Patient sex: M
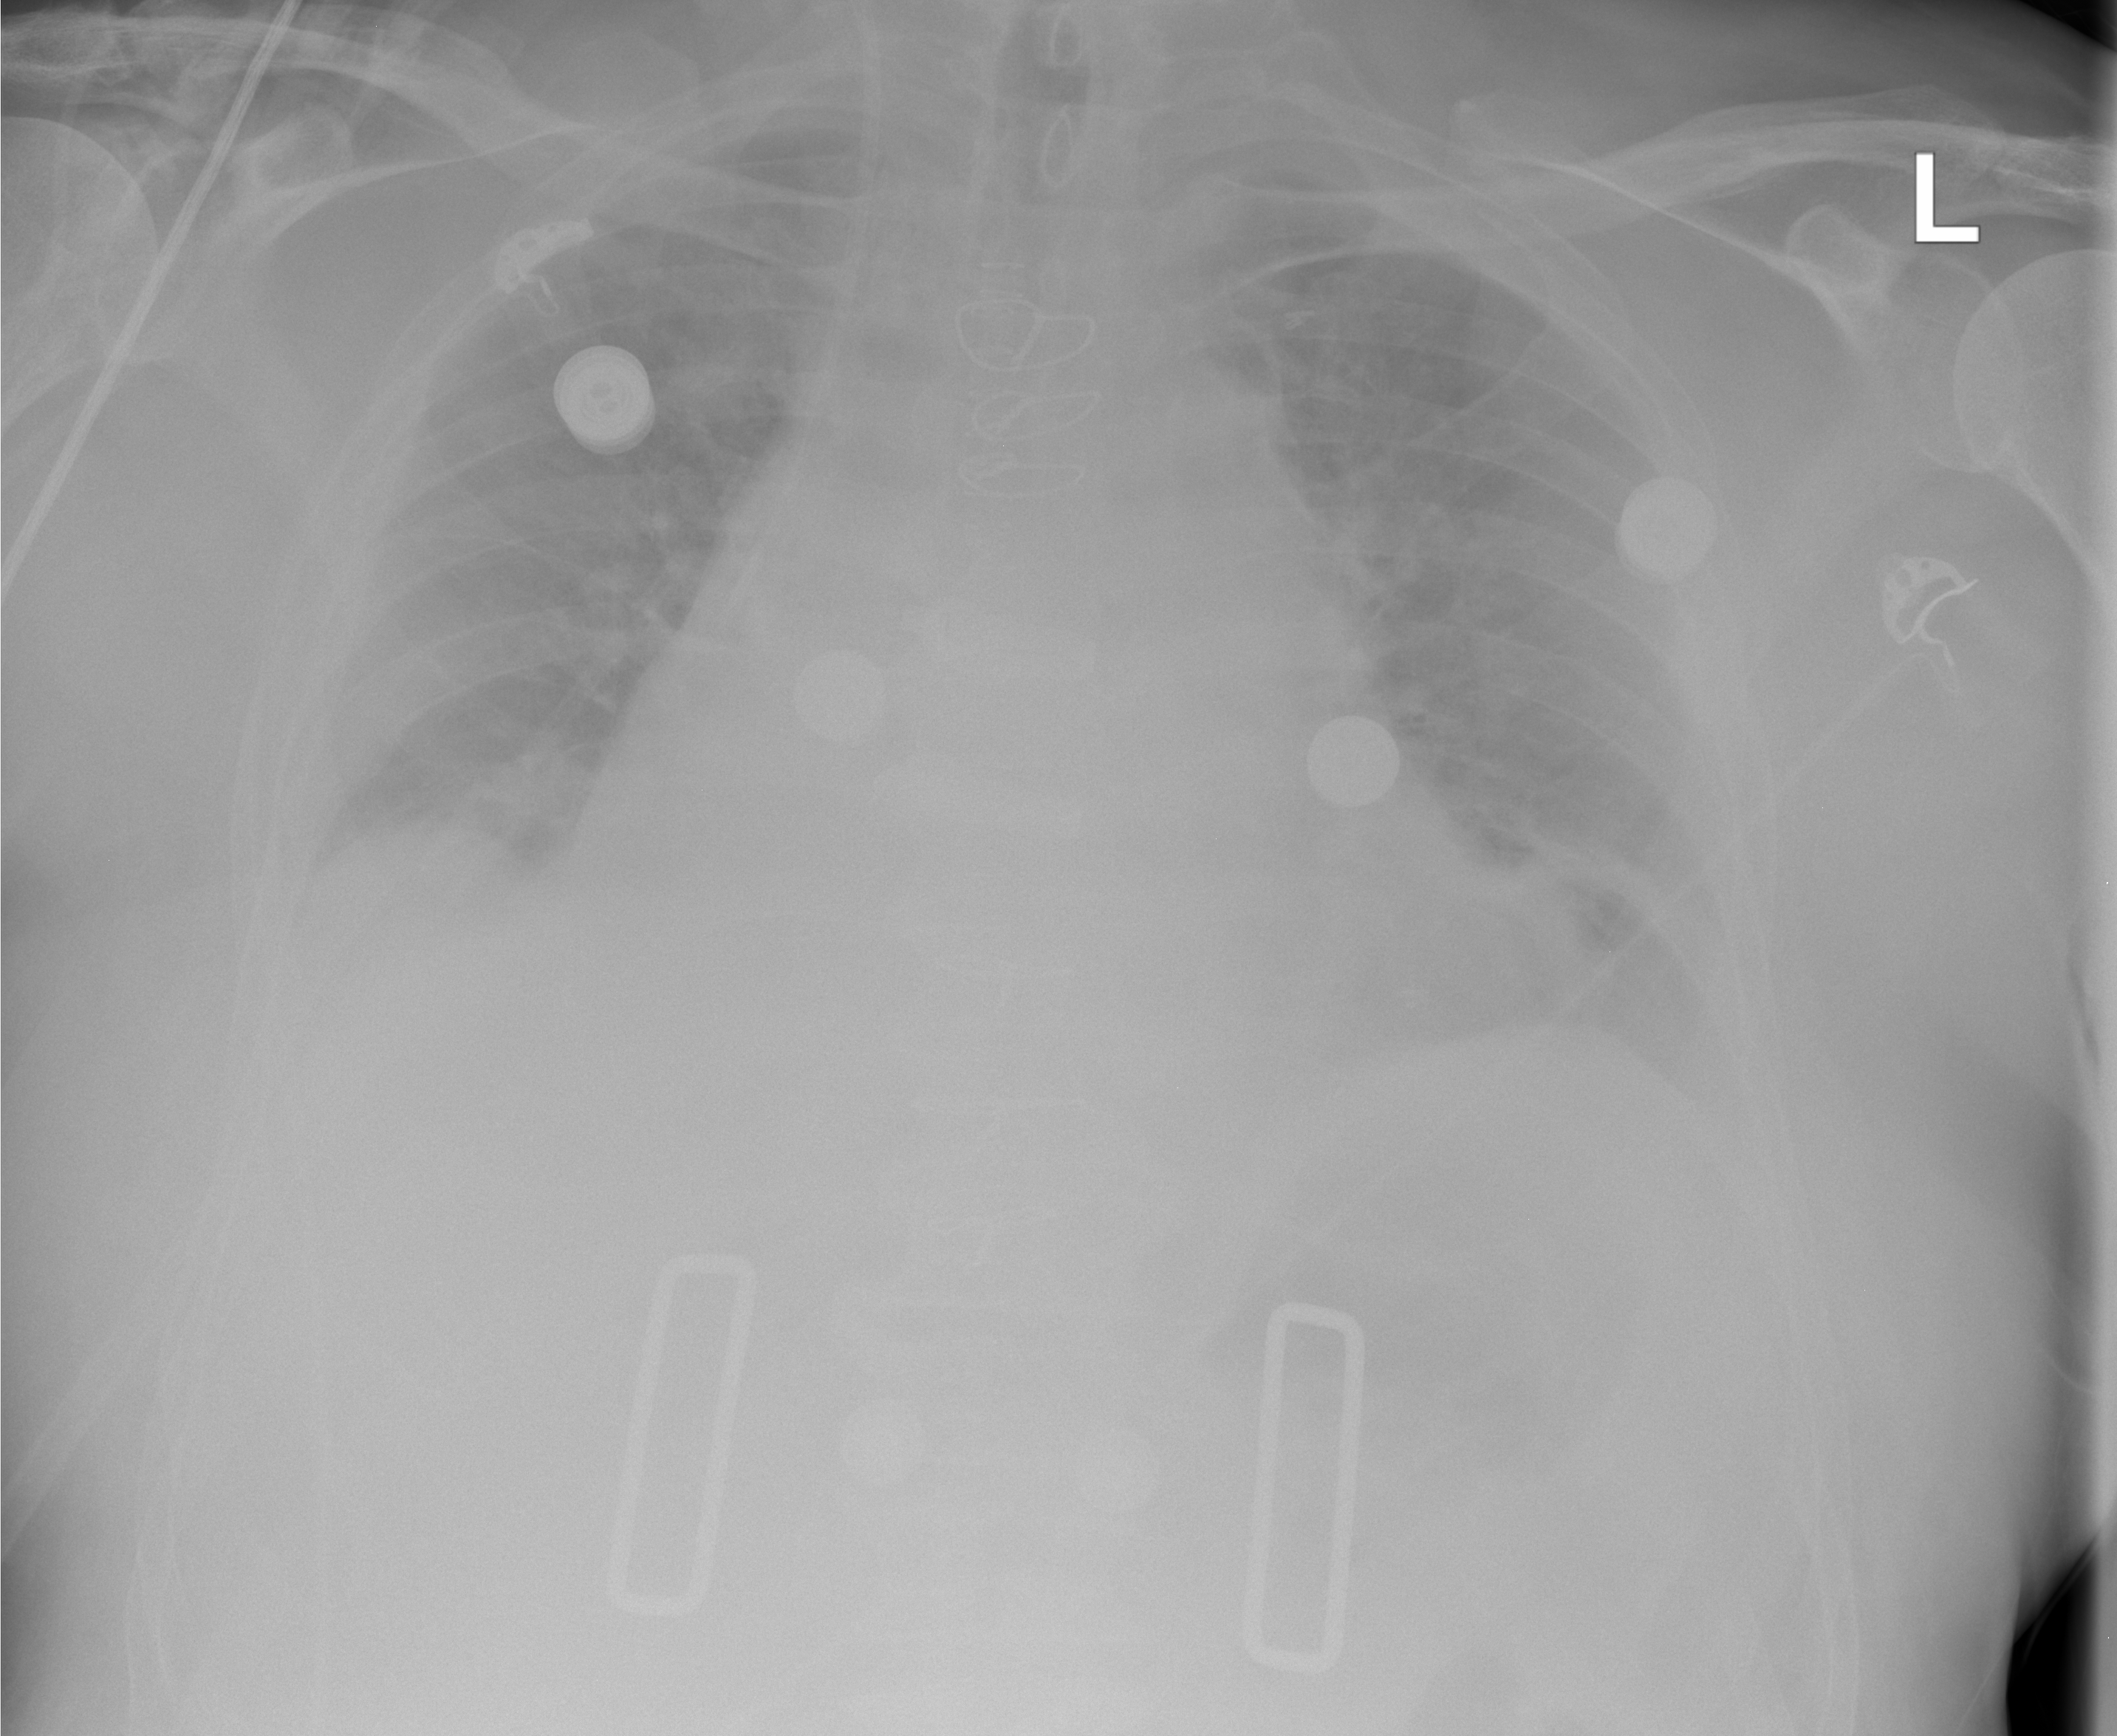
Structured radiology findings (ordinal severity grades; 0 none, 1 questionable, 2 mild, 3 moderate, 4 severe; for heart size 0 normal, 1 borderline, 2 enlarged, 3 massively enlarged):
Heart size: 2
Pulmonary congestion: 1
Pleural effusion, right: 2
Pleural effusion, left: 1
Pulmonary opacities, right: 0
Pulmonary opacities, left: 2
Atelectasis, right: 1
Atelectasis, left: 2